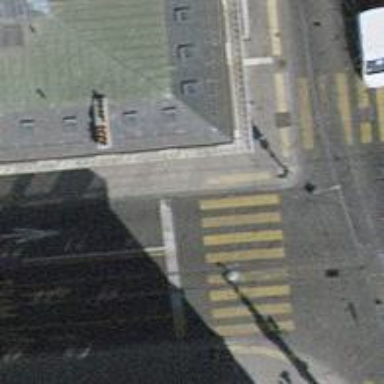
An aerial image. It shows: Road with traffic signals.